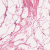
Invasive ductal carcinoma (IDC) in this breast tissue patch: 0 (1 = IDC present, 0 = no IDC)